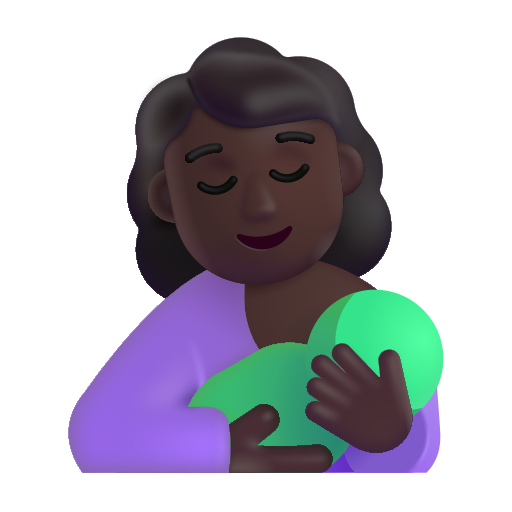
breast feeding color dark